Interaction volume radius: 5 \u00c5
Interaction volume height: 10 \u00c5
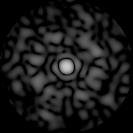
Disorder parameter: 0.8351